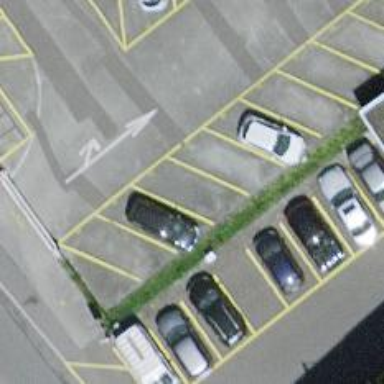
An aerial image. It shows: Street-side parking area with asphalt surface.